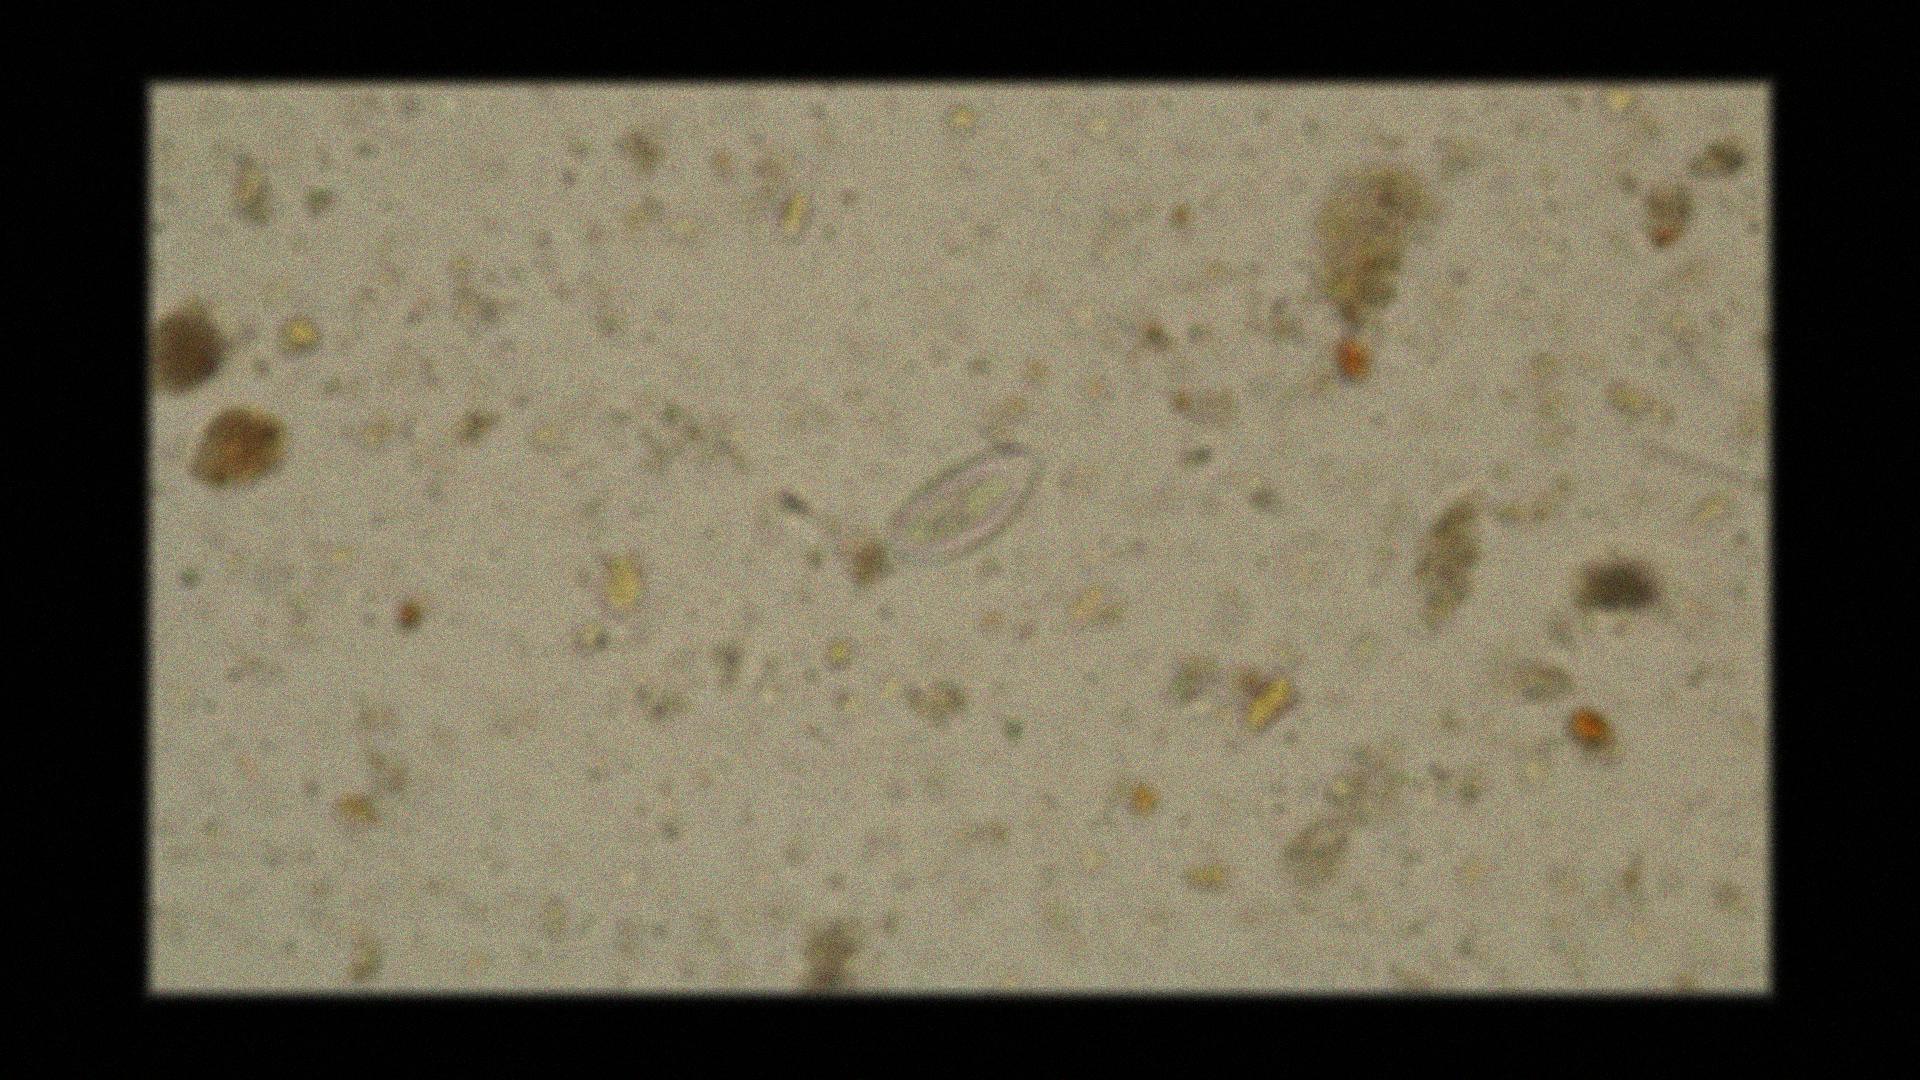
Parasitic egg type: Enterobius vermicularis